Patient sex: F
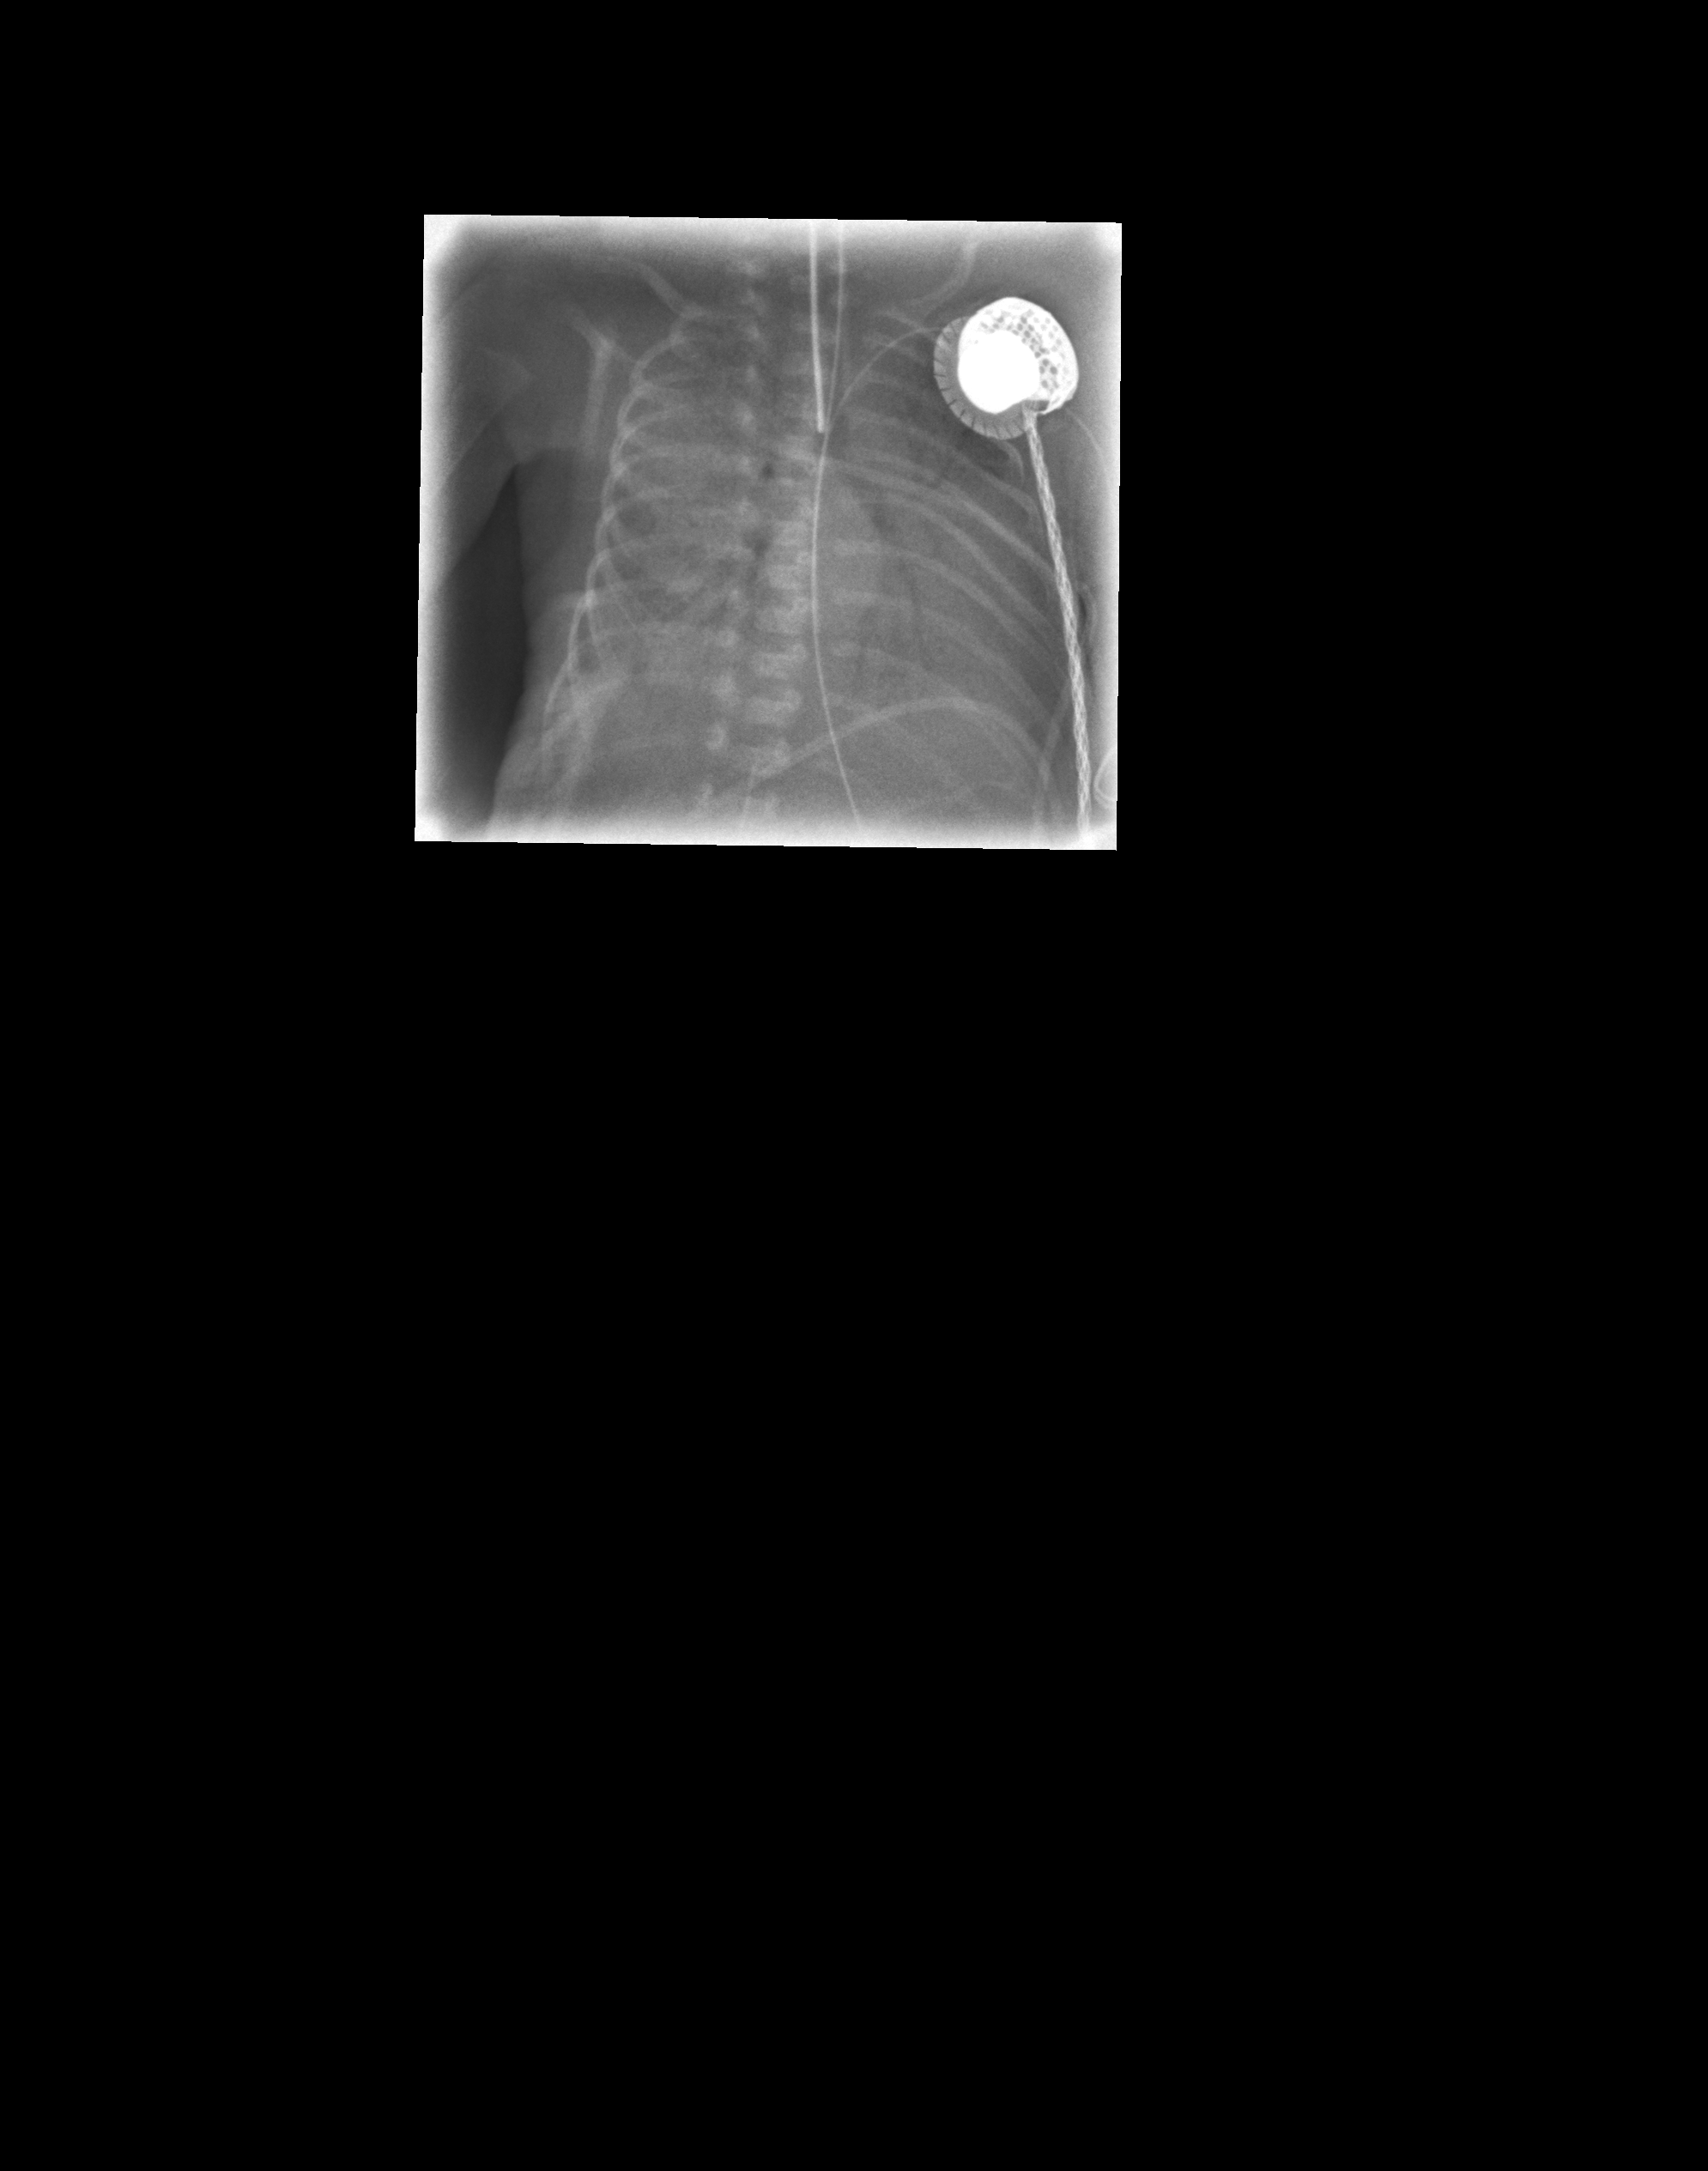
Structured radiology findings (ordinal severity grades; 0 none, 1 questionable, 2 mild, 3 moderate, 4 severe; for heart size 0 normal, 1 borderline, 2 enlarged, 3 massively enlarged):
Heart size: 0
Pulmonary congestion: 0
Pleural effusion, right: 0
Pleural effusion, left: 0
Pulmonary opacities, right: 4
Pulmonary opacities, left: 4
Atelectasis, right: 4
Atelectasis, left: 4